Field crop: tomato
Growth stage: 1
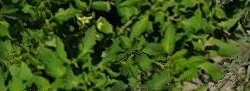
Species: tomato